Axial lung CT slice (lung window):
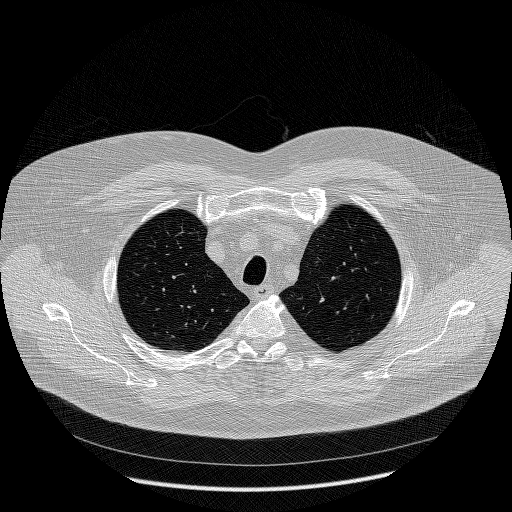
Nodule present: no